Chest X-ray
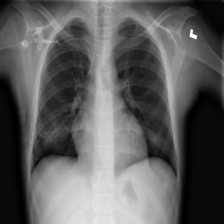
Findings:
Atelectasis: positive
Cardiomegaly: positive
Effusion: negative
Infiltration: positive
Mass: negative
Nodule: negative
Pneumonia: negative
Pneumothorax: negative
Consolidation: negative
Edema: negative
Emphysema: negative
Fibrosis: negative
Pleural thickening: negative
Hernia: negative